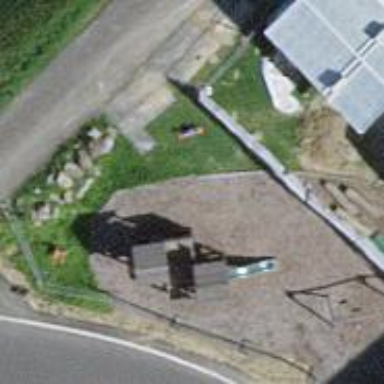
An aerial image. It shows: Playground with surface made of woodchips.